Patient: sex M, age 76
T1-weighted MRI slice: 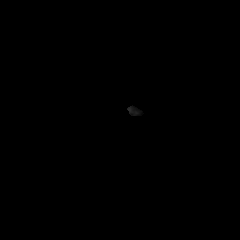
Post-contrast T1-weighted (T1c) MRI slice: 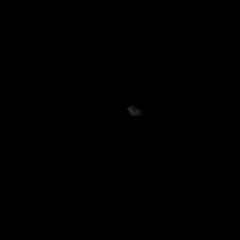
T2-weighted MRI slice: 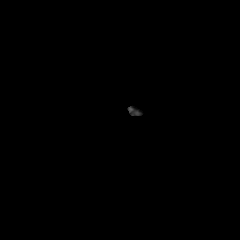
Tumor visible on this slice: no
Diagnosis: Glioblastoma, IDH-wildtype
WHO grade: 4